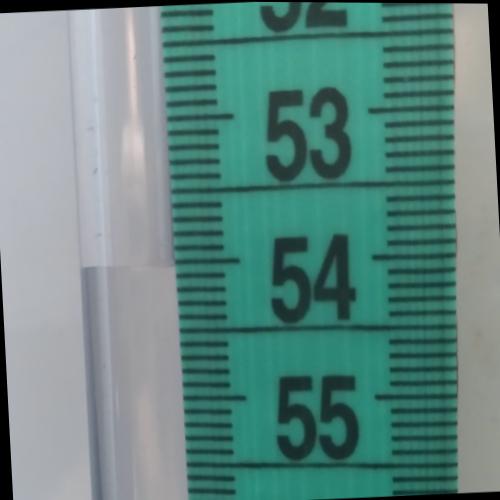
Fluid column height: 54.0 cm